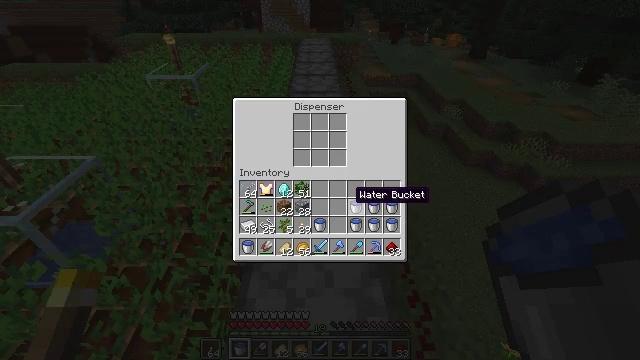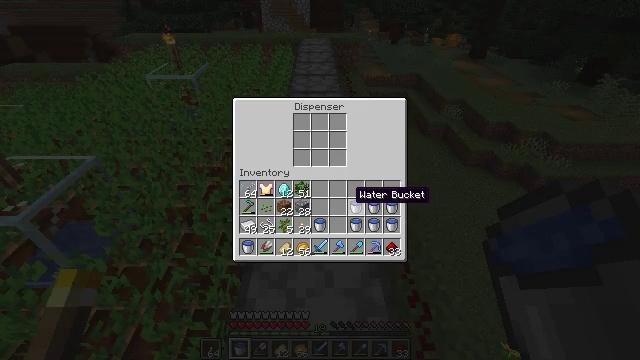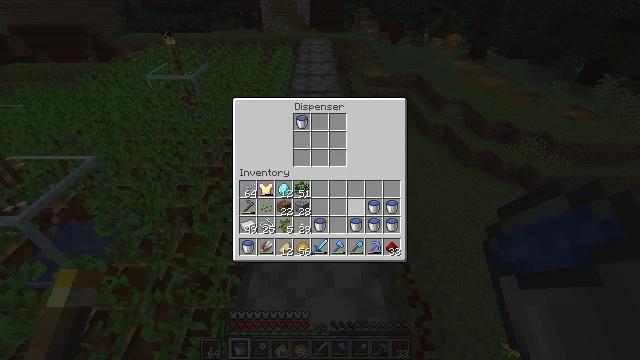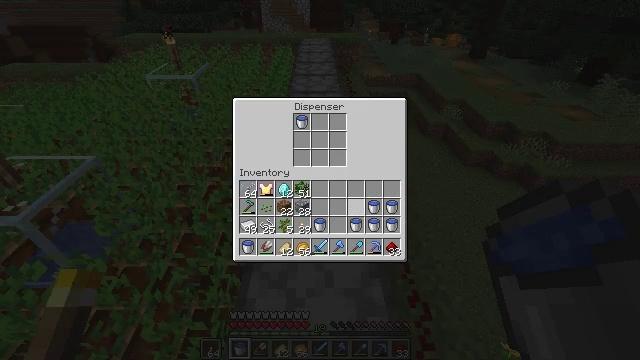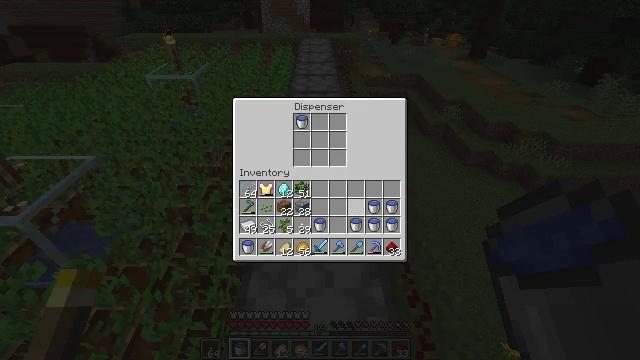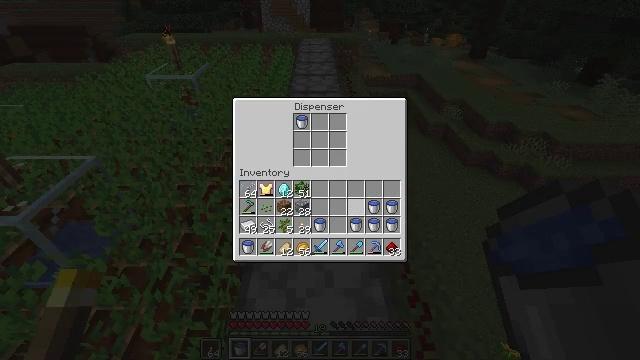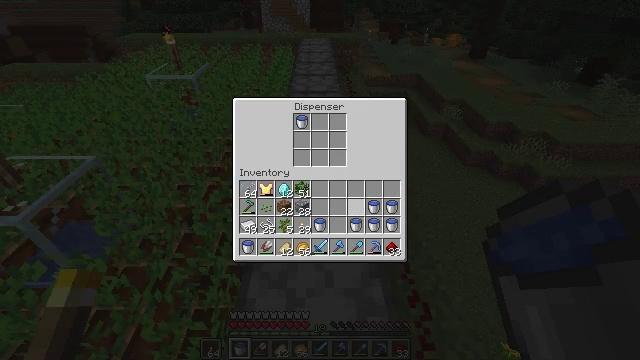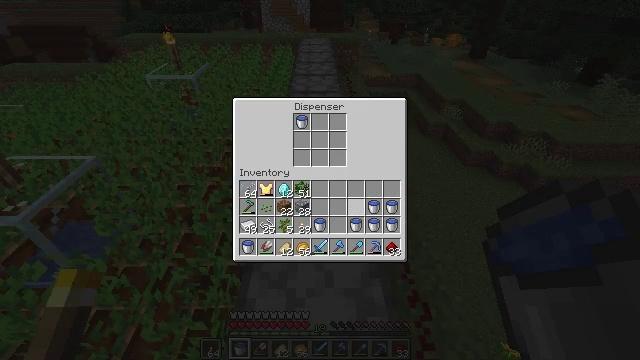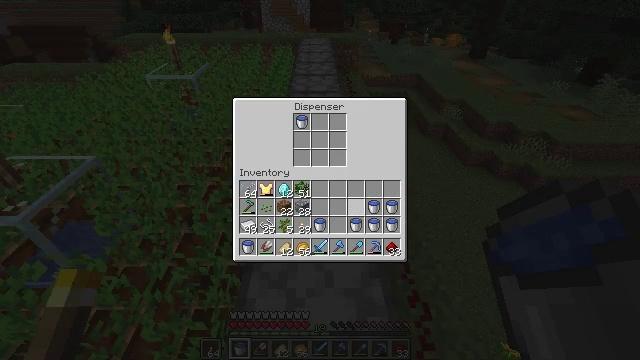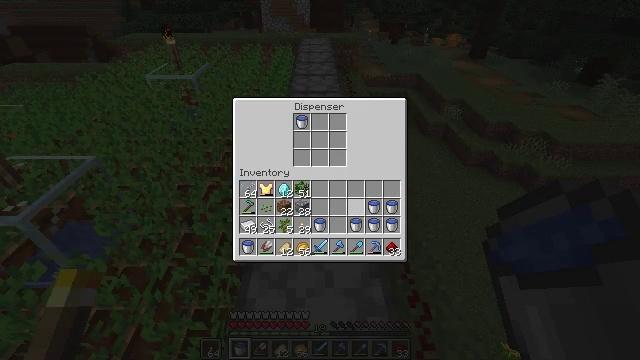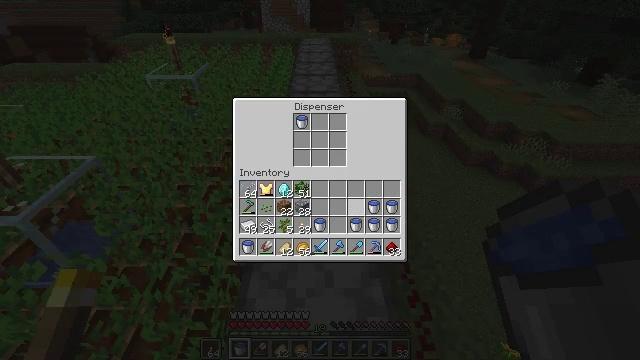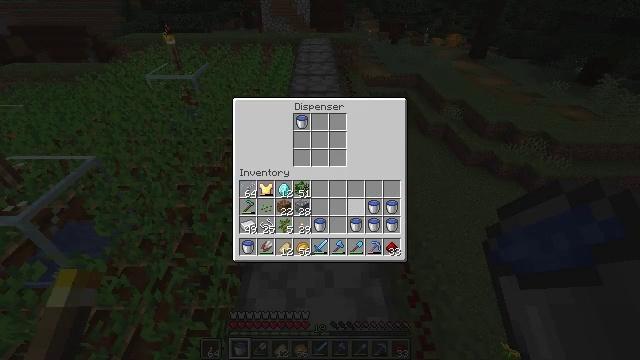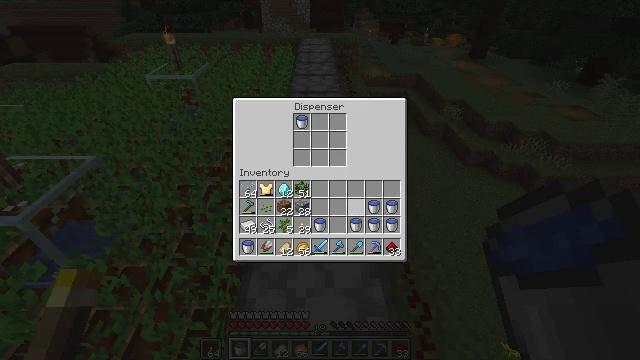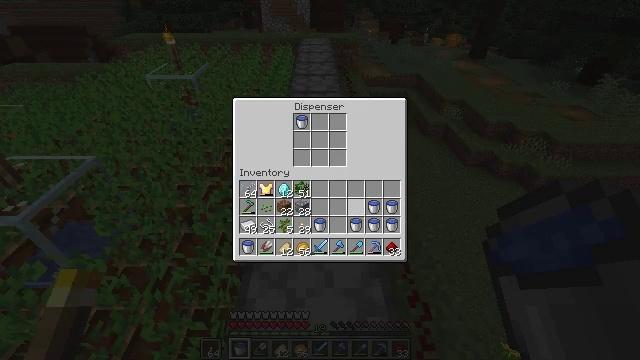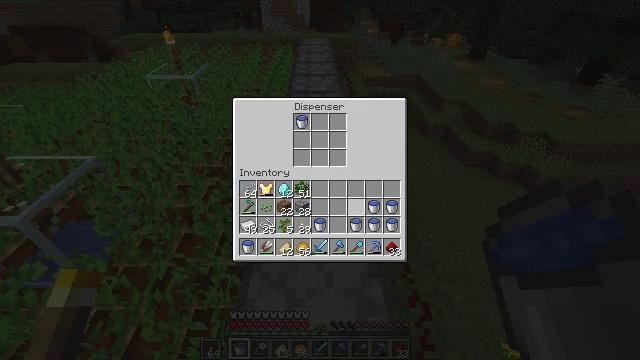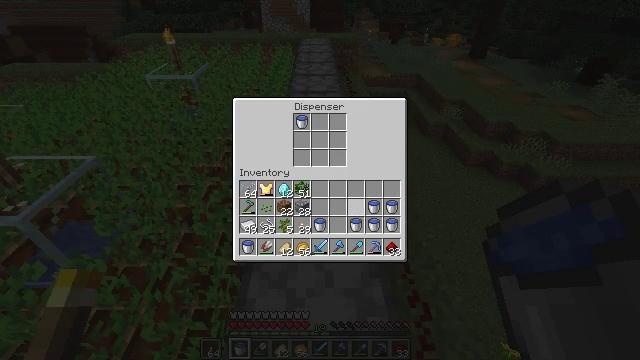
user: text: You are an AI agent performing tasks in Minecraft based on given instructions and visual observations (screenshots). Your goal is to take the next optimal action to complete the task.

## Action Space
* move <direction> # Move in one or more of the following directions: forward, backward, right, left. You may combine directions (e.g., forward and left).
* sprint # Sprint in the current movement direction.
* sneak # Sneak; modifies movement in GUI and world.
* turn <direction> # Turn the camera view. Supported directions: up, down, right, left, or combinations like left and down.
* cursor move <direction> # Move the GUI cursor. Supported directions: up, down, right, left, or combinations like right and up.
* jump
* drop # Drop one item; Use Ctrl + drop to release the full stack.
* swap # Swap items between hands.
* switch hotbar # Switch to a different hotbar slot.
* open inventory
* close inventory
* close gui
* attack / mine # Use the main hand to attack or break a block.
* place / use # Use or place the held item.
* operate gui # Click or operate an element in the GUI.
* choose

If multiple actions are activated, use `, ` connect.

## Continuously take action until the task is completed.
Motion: motion action
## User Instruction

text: Mine the repeater.
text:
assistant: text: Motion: sneak
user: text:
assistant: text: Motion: sneak, operate gui
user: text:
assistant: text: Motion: sneak, operate gui
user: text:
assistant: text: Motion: sneak
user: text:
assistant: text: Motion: sneak
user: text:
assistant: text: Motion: sneak
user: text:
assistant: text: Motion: sneak
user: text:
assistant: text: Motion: sneak
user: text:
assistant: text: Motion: no_op
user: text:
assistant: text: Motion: no_op
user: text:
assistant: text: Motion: no_op
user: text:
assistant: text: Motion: no_op
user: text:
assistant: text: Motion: no_op
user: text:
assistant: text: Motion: no_op
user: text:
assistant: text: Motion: no_op
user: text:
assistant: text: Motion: no_op
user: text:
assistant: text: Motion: no_op
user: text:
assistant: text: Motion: no_op
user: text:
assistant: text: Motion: no_op
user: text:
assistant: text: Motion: no_op
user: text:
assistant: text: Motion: no_op
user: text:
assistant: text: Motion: no_op
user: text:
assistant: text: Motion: no_op
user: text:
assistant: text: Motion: no_op
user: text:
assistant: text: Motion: no_op
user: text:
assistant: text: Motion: no_op
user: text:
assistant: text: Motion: no_op
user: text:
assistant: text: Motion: no_op
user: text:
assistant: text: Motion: no_op
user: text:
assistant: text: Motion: move forward